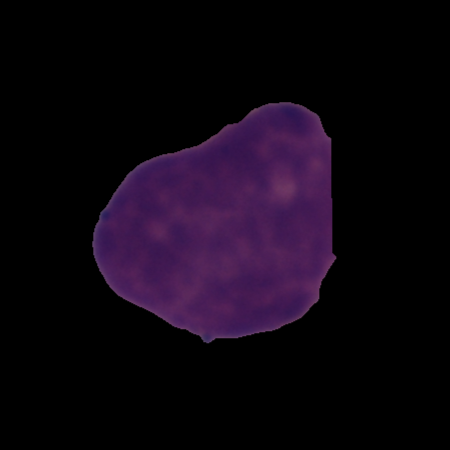
Label: cancer